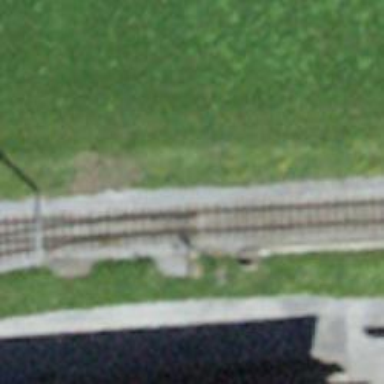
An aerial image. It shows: Narrow-gauge railway with electrified contact line.